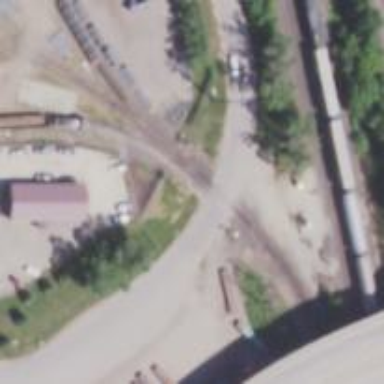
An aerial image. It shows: Level crossing along the railway.